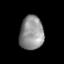
Tissue: lung
Cell type: Fibroblasts
Senescence score: 0.5989
Nuclear area (px): 793
Mean DAPI intensity: 144.323